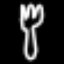
Label: fork